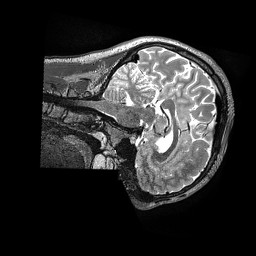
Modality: T2w
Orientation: sagittal
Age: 16
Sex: male
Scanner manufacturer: siemens
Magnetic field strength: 3 T
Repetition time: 3.2 s
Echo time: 0.564 s